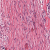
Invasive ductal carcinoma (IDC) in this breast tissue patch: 1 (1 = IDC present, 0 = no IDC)